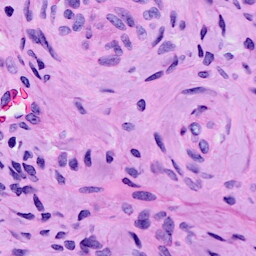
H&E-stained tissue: Cervix